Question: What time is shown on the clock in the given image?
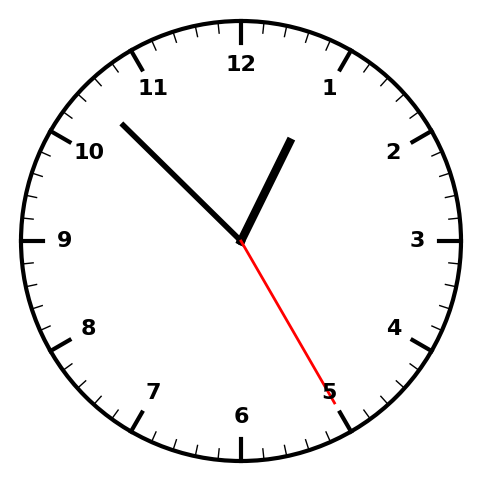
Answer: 12:52:25